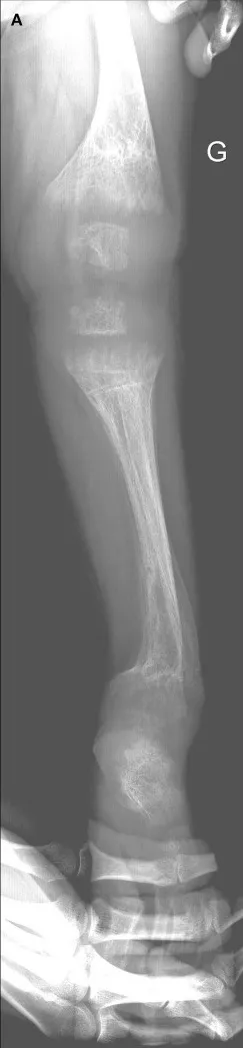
Rachitic changes of the lower.
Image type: radiology (x_ray)